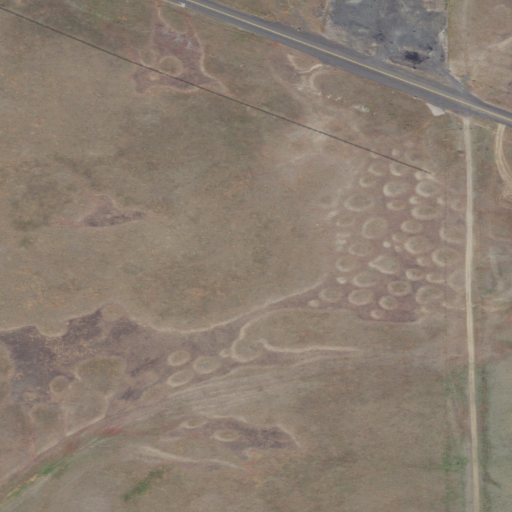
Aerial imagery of mountain in Oregon named Jones Hill containing grassland, open development, shrub, low intensity development, and open water